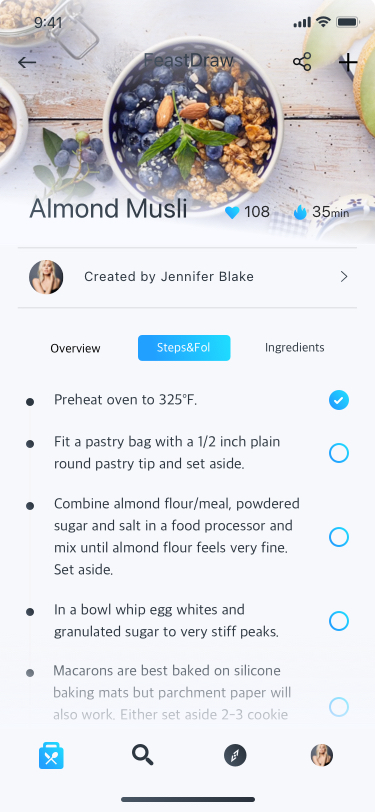
Text in this UI design:
Almond Musli